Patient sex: M
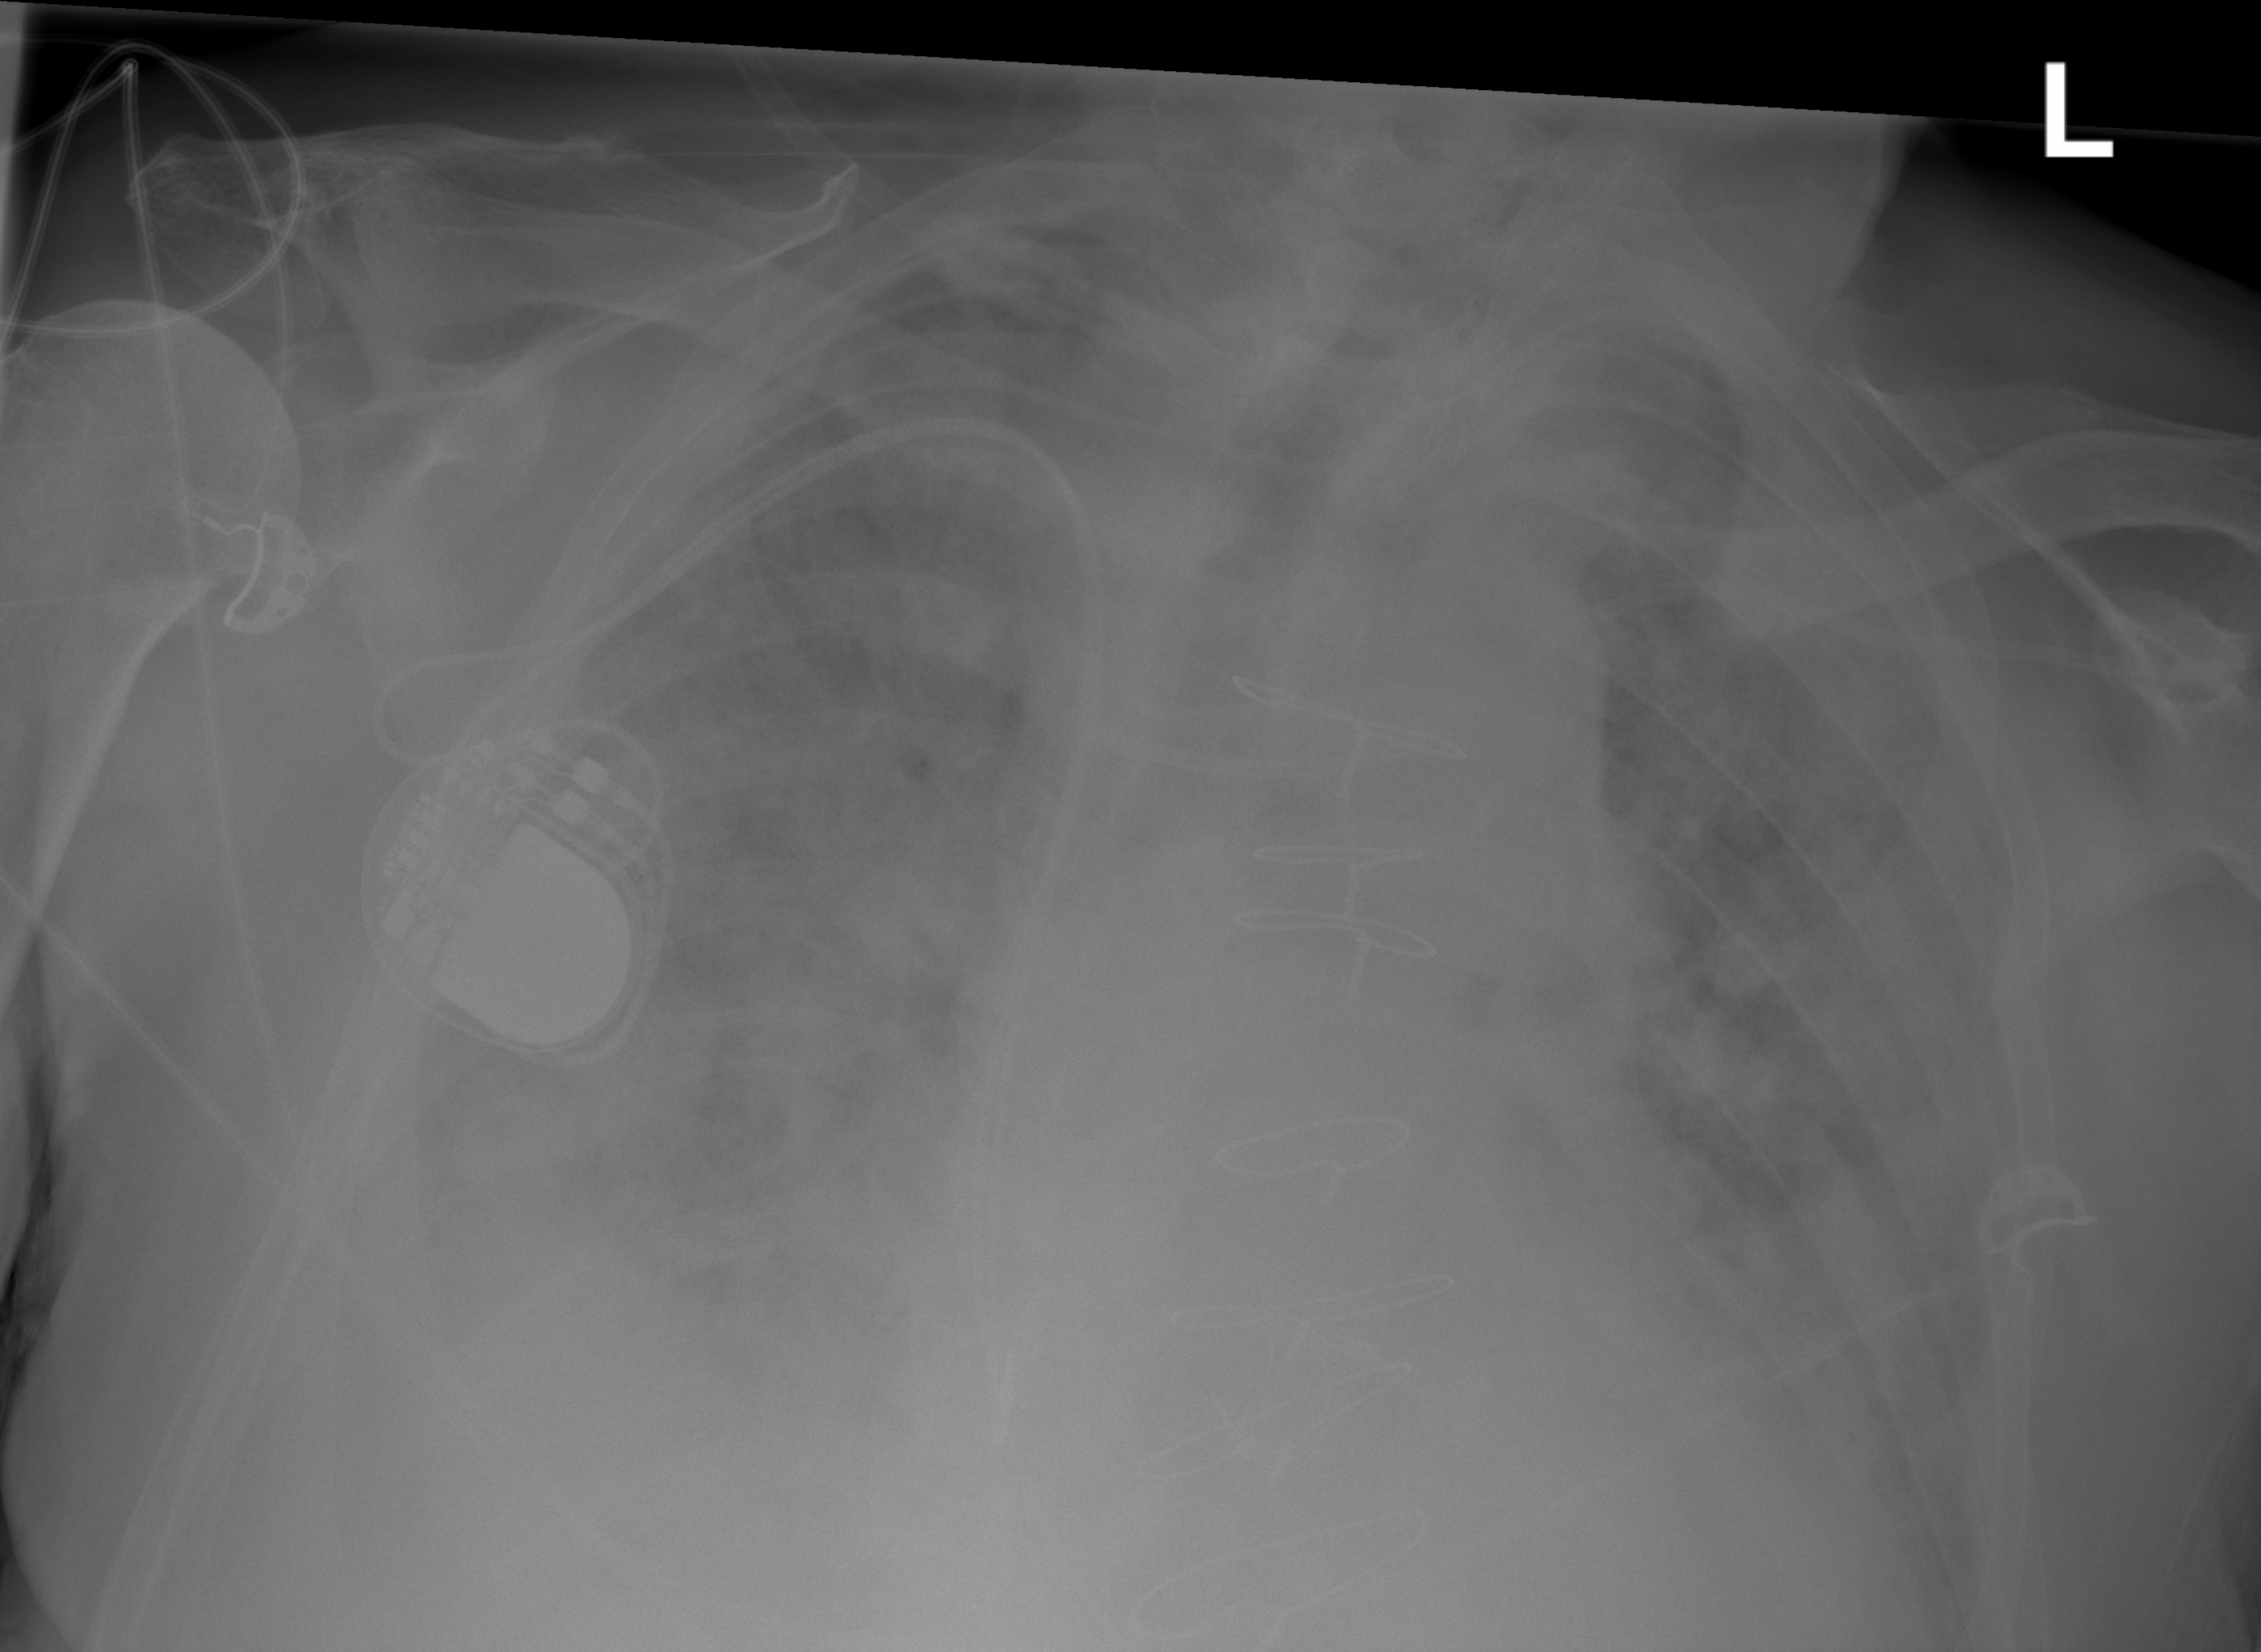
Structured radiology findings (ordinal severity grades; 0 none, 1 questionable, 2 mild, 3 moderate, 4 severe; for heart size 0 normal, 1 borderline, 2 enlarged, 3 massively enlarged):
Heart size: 2
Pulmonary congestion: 1
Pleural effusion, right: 3
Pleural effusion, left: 2
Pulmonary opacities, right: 4
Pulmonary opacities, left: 3
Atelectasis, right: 3
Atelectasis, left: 3